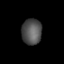
Tissue: lung
Cell type: Endothelial cells
Senescence score: 0.6885
Nuclear area (px): 506
Mean DAPI intensity: 81.506